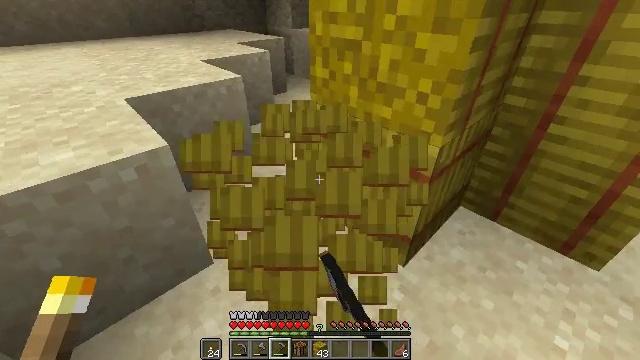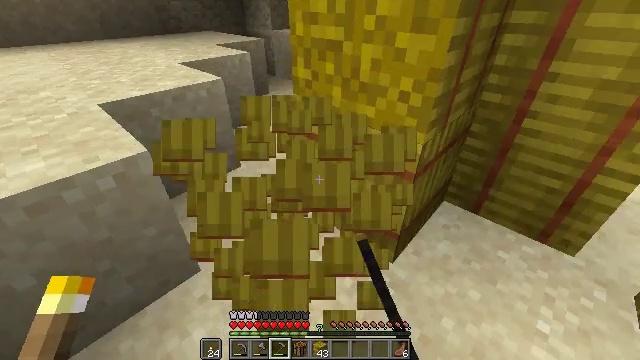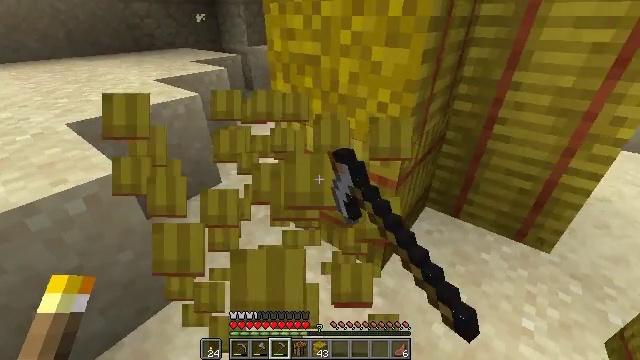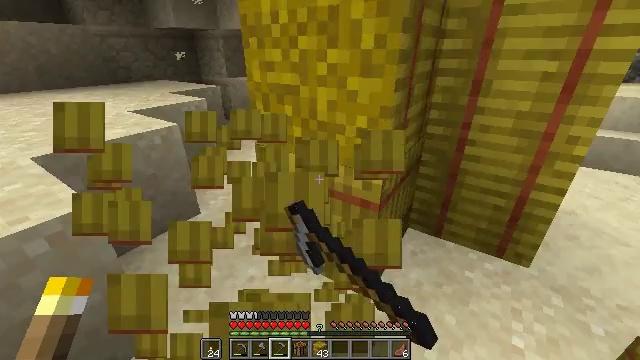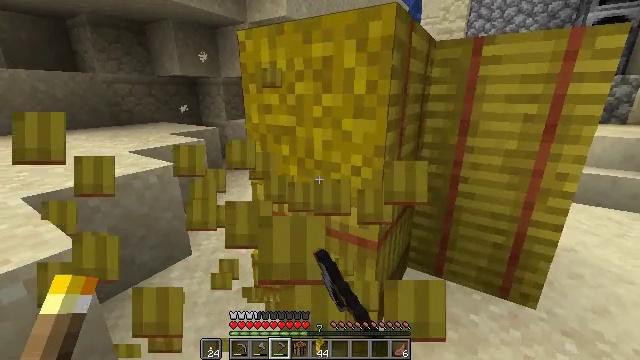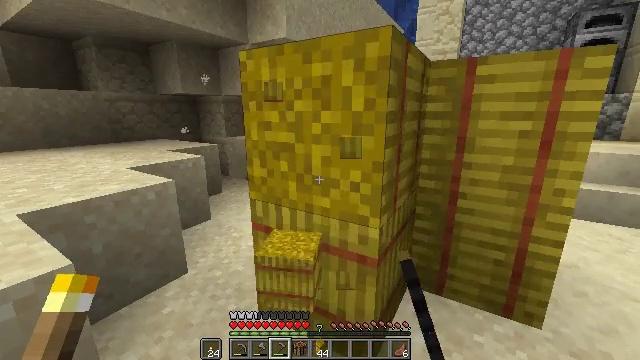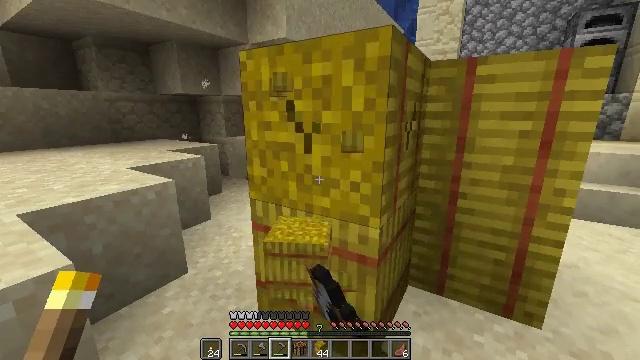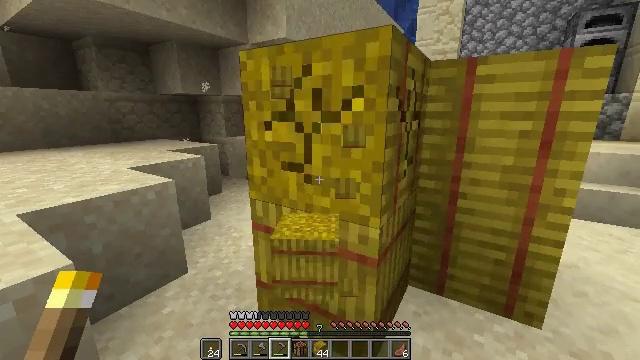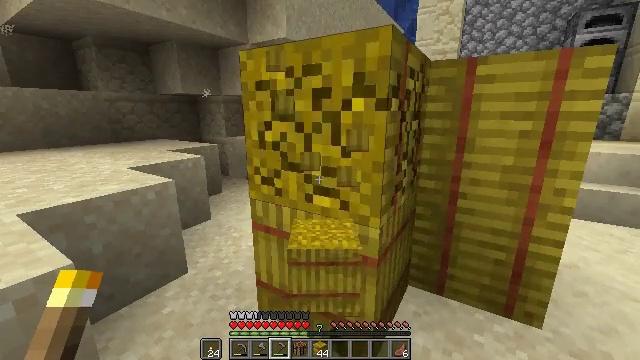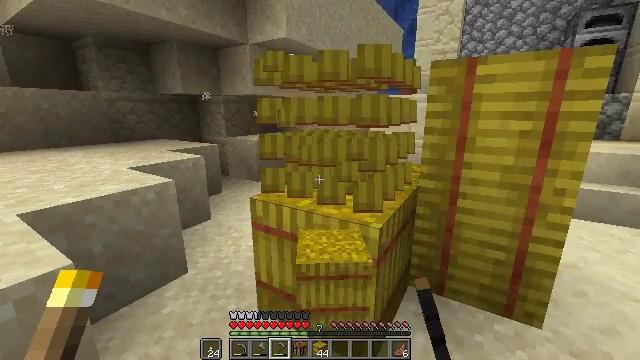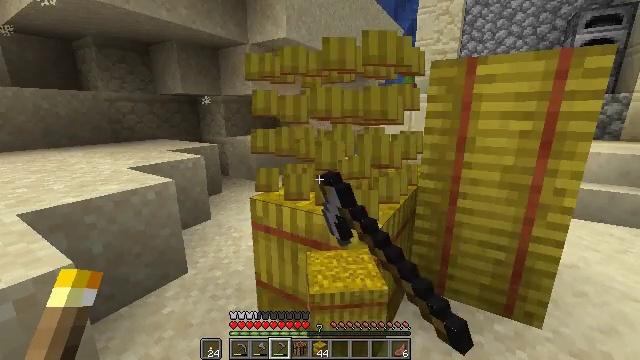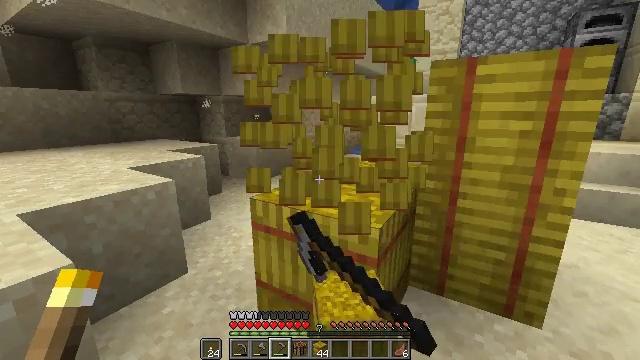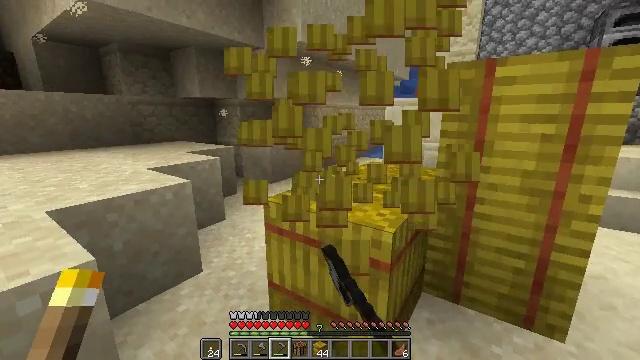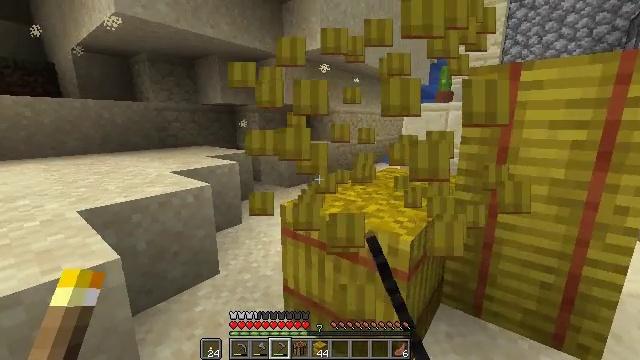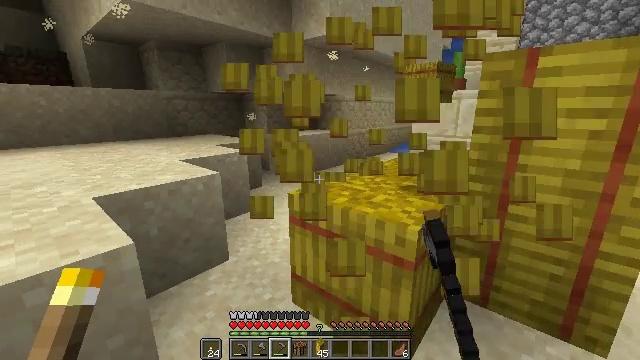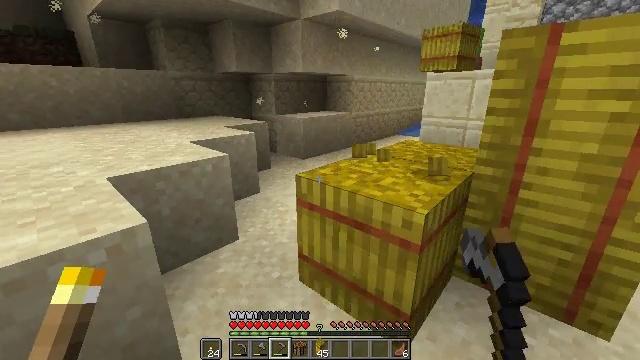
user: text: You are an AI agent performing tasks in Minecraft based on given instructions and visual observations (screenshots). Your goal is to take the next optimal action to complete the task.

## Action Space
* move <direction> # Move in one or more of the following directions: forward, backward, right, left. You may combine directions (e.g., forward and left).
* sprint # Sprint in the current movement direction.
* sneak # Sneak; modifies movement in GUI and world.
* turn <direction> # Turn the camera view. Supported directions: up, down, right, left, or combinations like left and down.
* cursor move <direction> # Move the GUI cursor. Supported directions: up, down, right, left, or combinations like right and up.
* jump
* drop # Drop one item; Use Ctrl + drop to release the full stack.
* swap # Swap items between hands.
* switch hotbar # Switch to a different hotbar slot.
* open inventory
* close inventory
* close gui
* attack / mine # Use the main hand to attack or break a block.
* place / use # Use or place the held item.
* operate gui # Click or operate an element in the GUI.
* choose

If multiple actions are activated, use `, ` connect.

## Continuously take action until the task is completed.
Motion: motion action
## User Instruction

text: Harvest hay blocks from the village.
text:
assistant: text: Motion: turn right, attack / mine
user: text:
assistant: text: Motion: turn right and up, attack / mine
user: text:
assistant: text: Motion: turn right and up, attack / mine
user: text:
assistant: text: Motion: turn right and up, attack / mine
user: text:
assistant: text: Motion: turn up, attack / mine
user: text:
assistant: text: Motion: attack / mine
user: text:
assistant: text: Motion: attack / mine
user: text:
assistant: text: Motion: attack / mine
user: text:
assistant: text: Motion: attack / mine
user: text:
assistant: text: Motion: attack / mine
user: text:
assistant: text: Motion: attack / mine
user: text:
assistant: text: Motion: turn left, attack / mine
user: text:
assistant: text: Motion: turn left and up, attack / mine
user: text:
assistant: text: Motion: turn left and down, attack / mine
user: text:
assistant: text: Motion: turn left and down, attack / mine
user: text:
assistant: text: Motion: turn right and down, attack / mine
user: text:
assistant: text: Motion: turn right and down, attack / mine
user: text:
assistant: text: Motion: turn right, attack / mine
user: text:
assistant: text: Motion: attack / mine
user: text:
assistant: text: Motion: move forward, attack / mine
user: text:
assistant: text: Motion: move forward and move left, turn right, attack / mine
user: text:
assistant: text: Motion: move forward and move left, turn right and down, attack / mine
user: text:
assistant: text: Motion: move forward and move left, turn right, attack / mine
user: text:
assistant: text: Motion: move forward and move left, turn right and down, attack / mine
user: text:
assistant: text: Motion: move forward, turn right, attack / mine
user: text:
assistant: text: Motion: turn right, attack / mine
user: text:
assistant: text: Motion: attack / mine
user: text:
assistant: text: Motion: attack / mine
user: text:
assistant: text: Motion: turn right, attack / mine
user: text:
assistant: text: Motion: attack / mine